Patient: sex F, age 77
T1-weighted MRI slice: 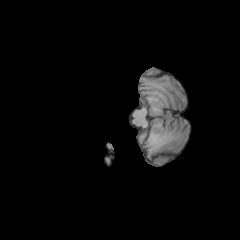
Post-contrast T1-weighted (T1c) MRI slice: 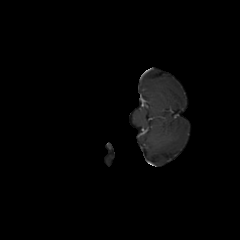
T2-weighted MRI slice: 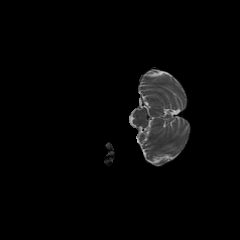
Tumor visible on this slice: no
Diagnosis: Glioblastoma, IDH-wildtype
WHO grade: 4